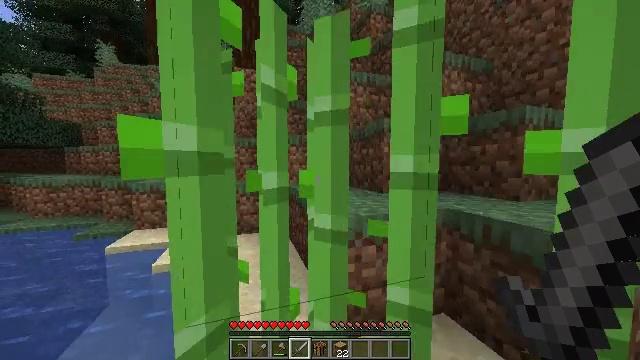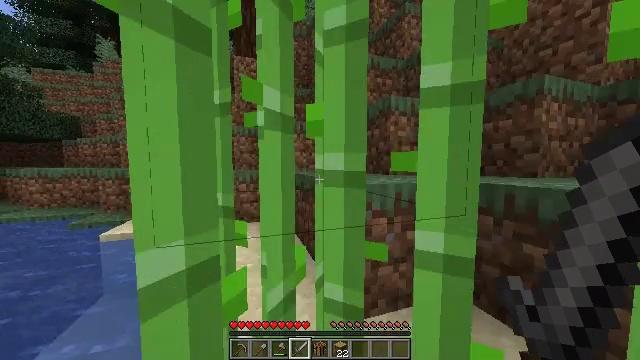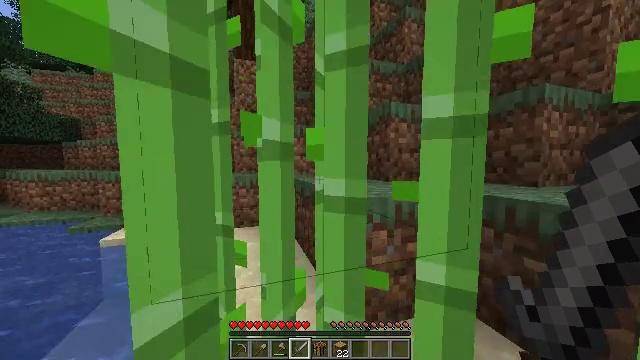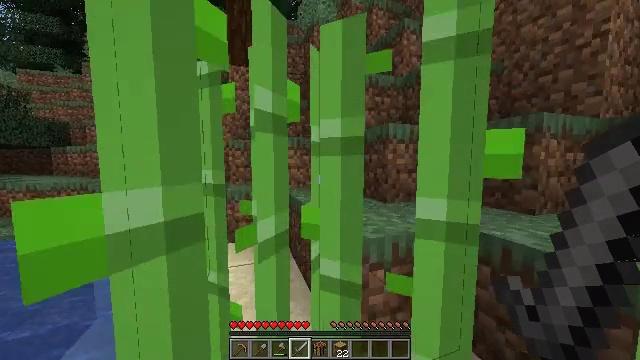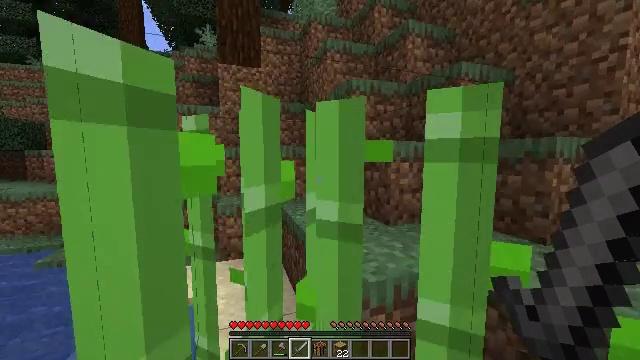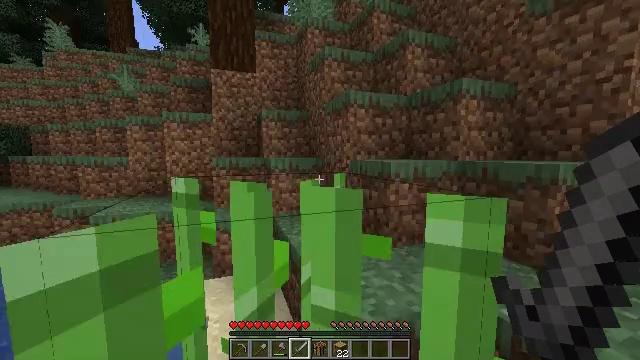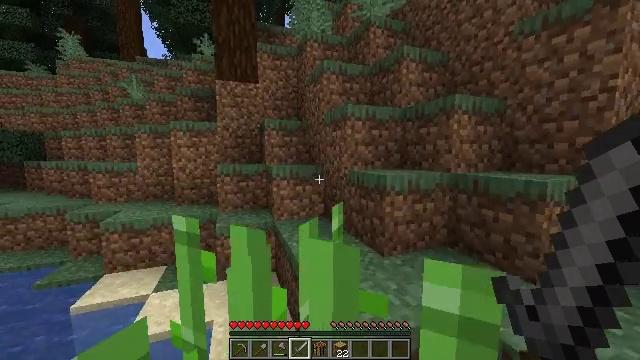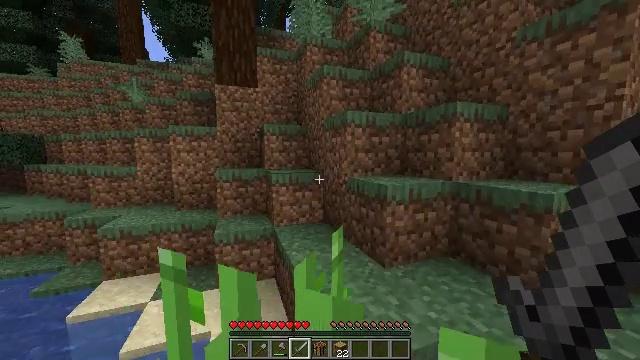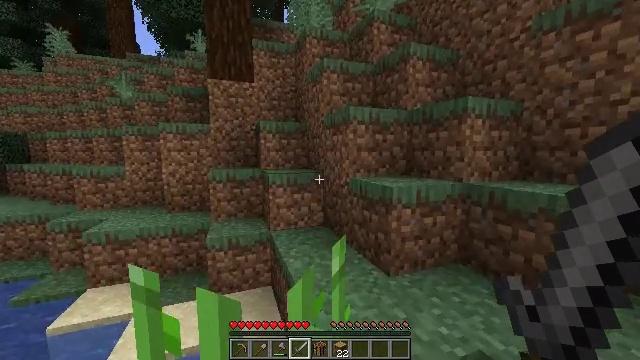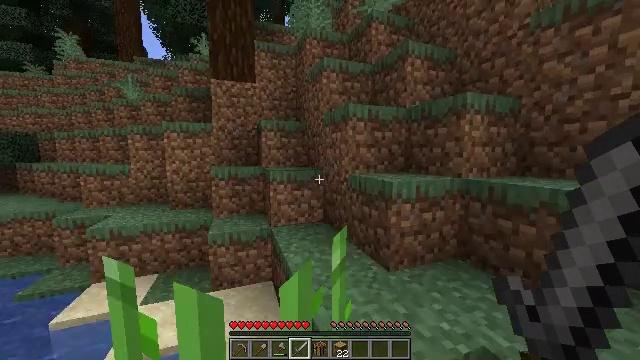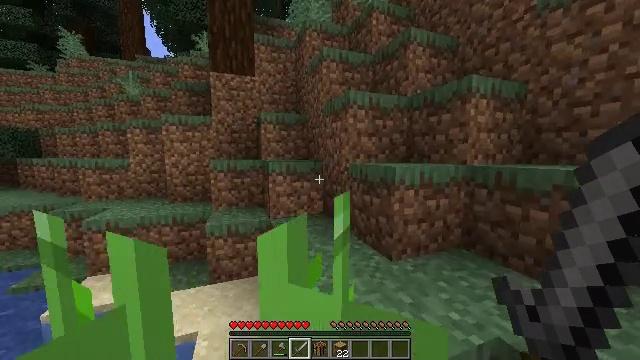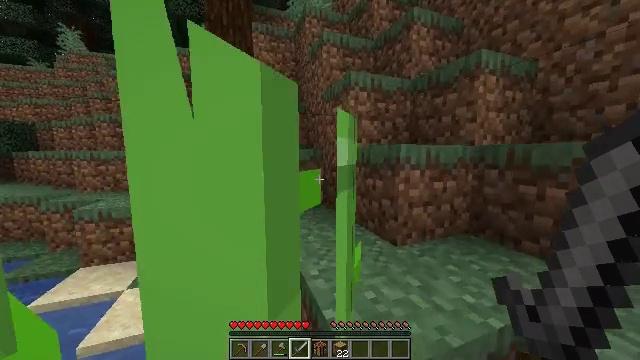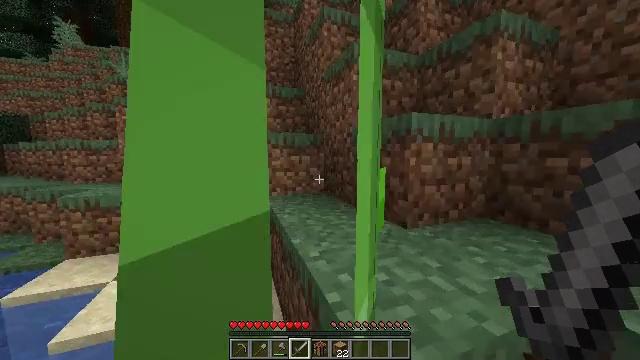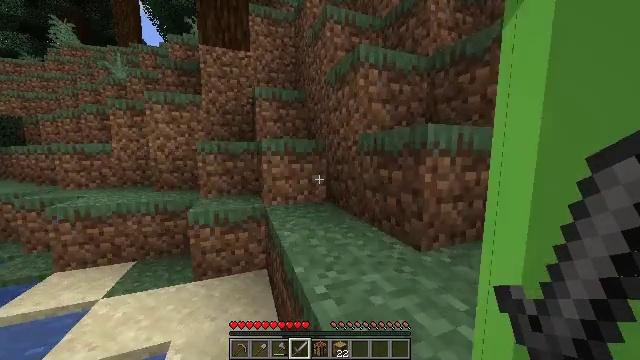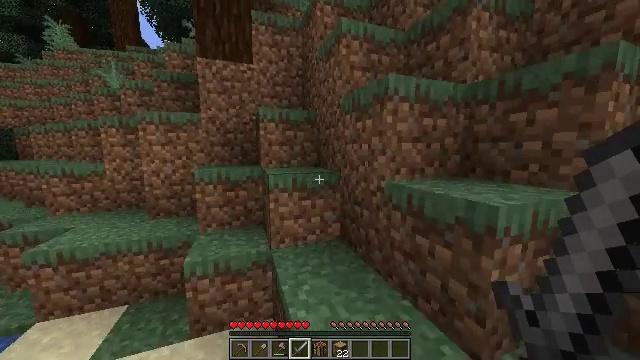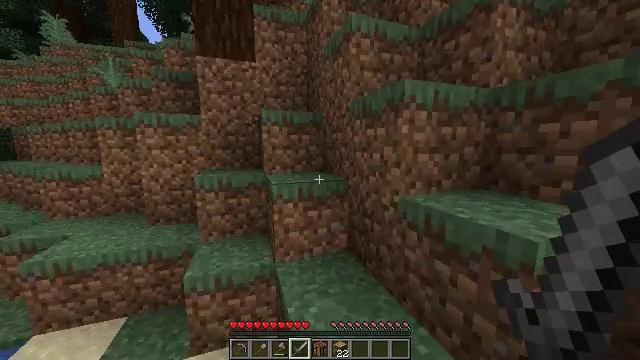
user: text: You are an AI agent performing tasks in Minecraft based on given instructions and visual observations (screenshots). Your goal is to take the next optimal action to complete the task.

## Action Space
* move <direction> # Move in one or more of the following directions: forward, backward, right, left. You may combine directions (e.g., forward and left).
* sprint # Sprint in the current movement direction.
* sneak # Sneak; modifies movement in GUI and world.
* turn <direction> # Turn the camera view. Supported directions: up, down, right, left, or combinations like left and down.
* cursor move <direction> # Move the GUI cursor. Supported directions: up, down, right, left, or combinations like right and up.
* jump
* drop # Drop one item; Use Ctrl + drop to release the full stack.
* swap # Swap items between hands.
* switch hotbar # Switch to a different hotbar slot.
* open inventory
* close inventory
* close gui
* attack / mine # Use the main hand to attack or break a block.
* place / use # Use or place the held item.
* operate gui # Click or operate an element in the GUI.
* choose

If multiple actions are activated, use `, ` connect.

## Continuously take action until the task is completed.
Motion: motion action
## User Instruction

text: Gather sweet berries from the bush.
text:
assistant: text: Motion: move forward, sprint, jump
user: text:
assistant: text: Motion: move forward, sprint, jump
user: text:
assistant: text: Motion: move forward, sprint, jump
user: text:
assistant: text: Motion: move forward, sprint, jump
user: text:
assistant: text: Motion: move forward, sprint, jump
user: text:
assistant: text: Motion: move forward, sprint, jump
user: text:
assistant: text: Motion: move forward, sprint, jump
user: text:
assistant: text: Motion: move forward, sprint, jump
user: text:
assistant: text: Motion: move forward, sprint, jump
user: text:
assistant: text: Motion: move forward, sprint, jump
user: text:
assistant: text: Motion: move forward, sprint, jump
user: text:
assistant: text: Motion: move forward, sprint, jump
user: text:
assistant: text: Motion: move forward, sprint, jump
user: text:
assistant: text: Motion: move forward, sprint, turn down, jump
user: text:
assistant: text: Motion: move forward, sprint, turn down, jump
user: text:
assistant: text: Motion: move forward, sprint, jump
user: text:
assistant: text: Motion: move forward, sprint, turn left, jump
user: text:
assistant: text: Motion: move forward, sprint, turn left, jump
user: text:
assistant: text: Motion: move forward, sprint, turn left, jump
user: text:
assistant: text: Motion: move forward, sprint, turn left, jump
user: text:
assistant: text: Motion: move forward, sprint, turn left, jump
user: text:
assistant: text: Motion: move forward, sprint, turn left and down, jump
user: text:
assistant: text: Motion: move forward, sprint, jump
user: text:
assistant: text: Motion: move forward, sprint, jump
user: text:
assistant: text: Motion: move forward, sprint, jump
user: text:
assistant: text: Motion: move forward, sprint, jump
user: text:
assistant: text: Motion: move forward, sprint, jump
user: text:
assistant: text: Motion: move forward, sprint, jump
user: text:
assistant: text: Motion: move forward, sprint, jump
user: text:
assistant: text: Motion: move forward, sprint, jump